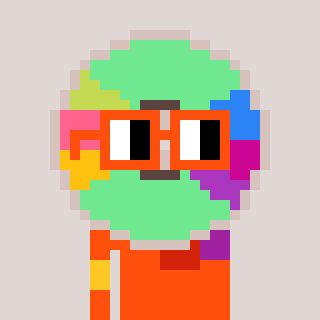
a pixel art character with square orange glasses, a cd-shaped head and a orange-colored body on a warm background